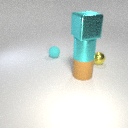
large cyan metal cube above large brown rubber cylinder